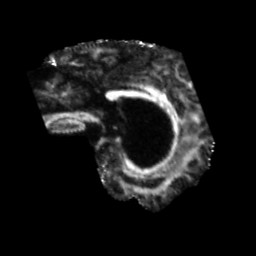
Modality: FA
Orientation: sagittal
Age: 43
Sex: male
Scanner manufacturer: siemens
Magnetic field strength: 3 T
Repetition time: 5.47 s
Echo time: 0.0854 s